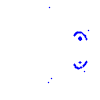
Particle: proton